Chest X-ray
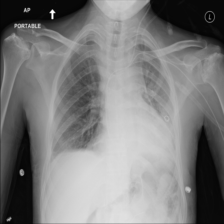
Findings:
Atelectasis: positive
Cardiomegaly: negative
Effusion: positive
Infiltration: negative
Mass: negative
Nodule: negative
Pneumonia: negative
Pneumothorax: negative
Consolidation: negative
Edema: negative
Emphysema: negative
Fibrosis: negative
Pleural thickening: negative
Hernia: negative